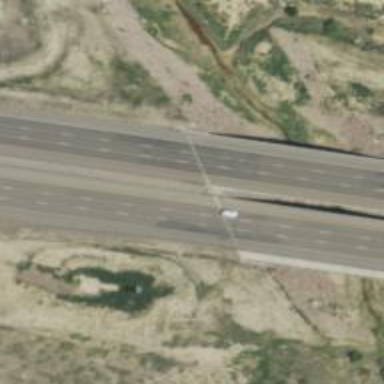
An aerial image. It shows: Asphalt bridge over trunk highway with high traffic. The bridge is grade1 track type and is part of expressway.